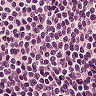
Metastatic tissue present: no